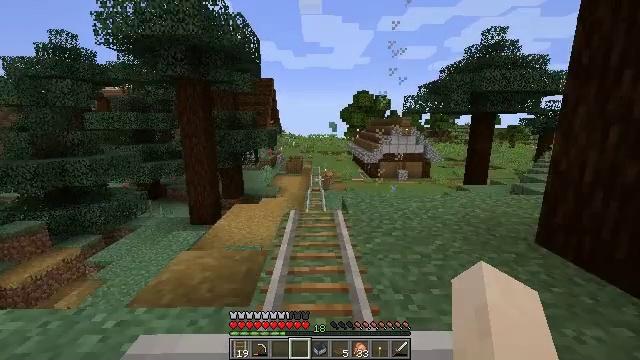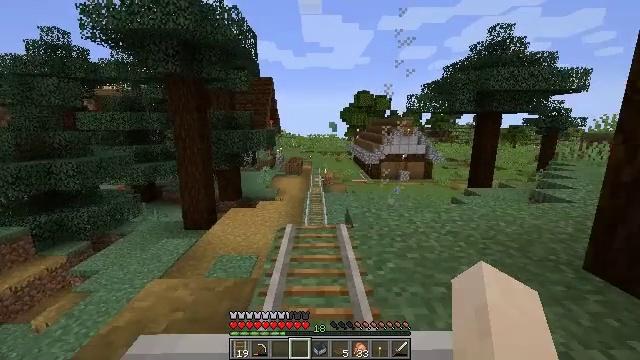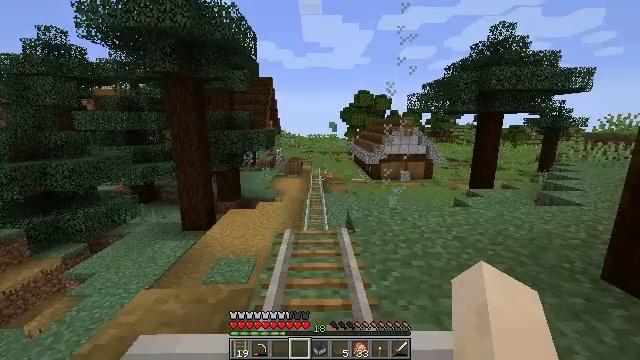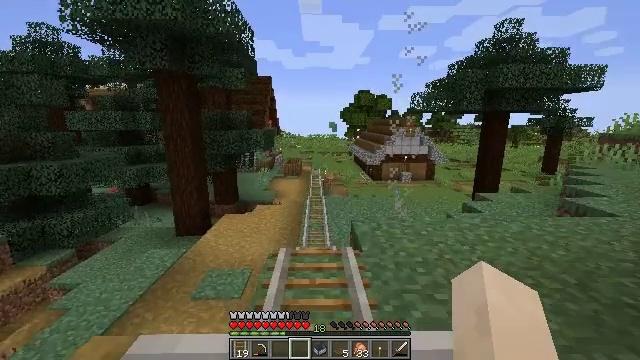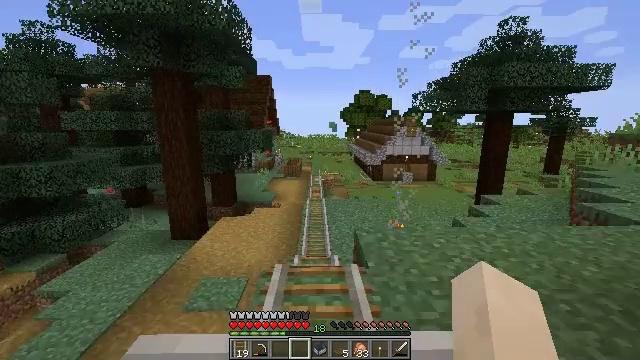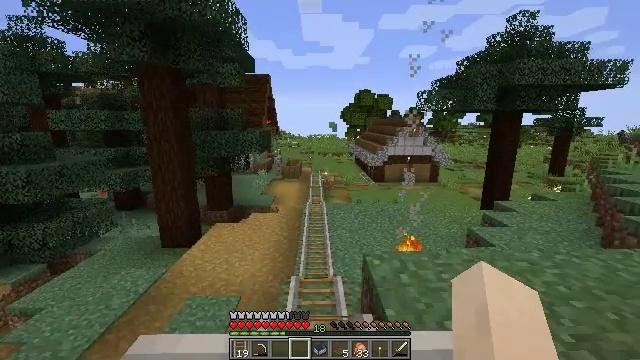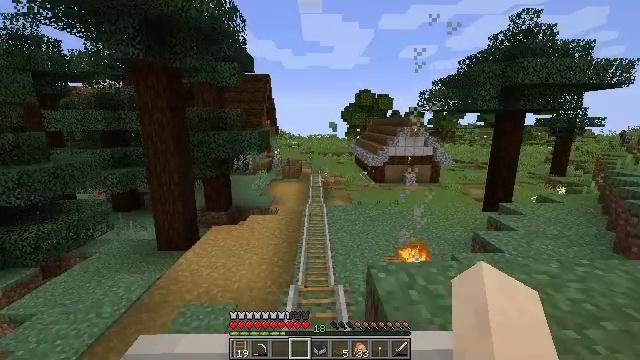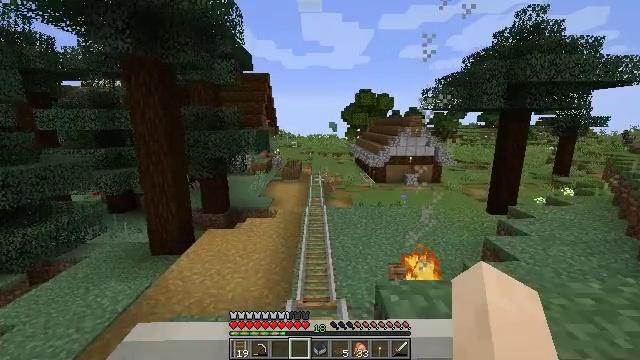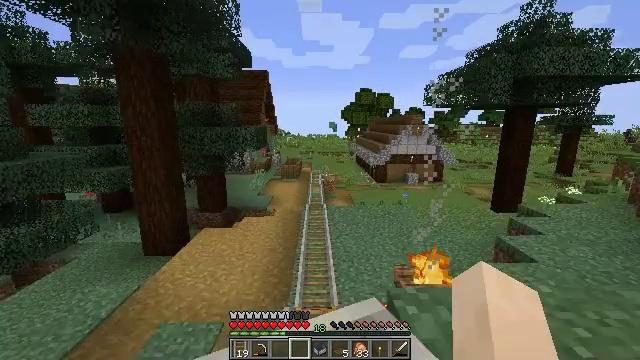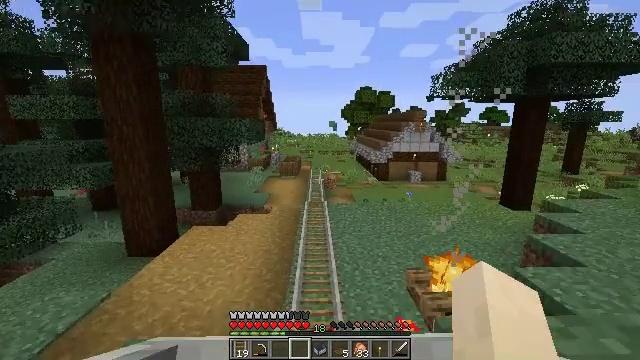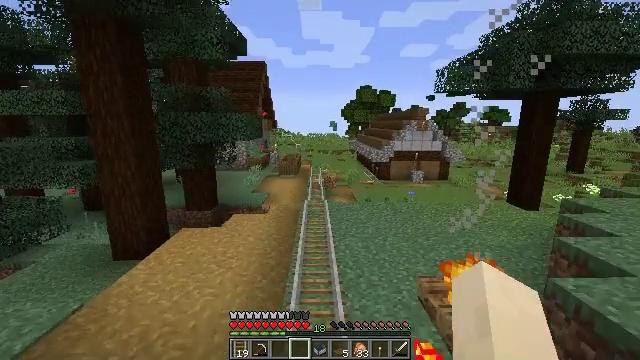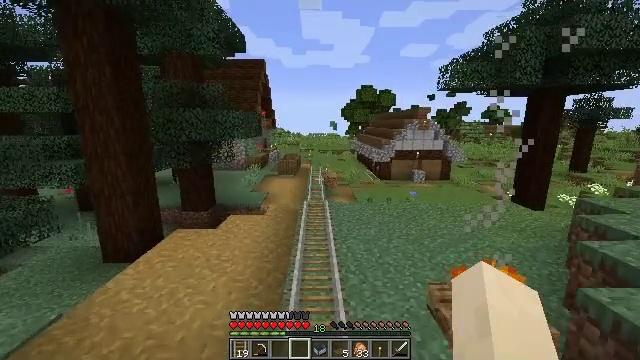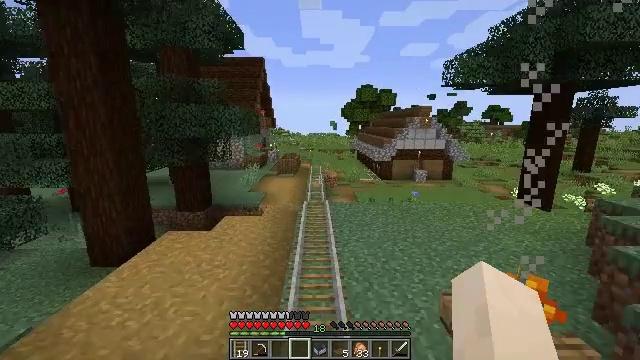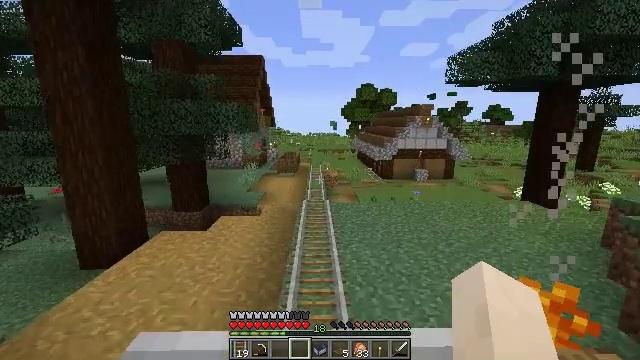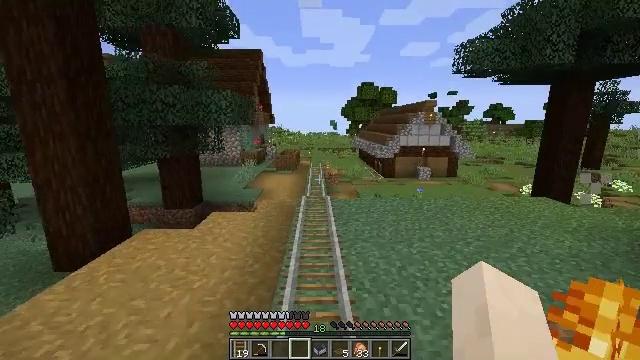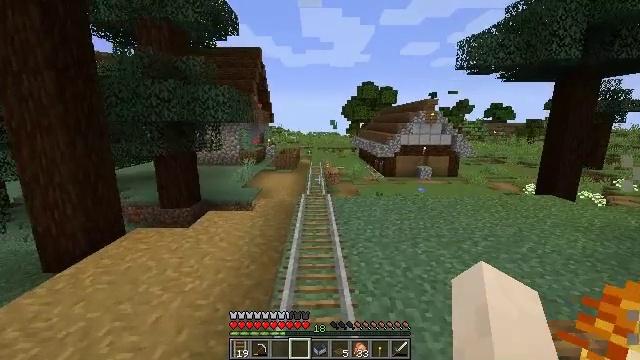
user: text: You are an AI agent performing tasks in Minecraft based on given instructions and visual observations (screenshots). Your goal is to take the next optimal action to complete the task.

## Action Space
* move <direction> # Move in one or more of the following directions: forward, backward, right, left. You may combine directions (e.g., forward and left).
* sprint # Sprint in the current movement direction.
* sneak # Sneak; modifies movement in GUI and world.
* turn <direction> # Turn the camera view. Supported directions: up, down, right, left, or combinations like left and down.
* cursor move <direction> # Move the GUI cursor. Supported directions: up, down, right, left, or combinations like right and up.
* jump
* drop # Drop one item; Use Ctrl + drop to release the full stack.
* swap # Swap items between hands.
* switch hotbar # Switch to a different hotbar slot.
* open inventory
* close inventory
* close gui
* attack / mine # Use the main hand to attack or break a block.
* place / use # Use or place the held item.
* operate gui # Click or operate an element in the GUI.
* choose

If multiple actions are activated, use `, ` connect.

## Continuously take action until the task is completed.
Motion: motion action
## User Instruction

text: Gather stripped spruce log from the tree.
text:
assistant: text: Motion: no_op
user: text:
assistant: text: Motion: no_op
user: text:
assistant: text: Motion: no_op
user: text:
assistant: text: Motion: no_op
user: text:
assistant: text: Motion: no_op
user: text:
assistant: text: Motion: no_op
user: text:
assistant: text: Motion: no_op
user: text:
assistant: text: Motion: no_op
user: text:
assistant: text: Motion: no_op
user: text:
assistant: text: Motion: no_op
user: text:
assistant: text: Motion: no_op
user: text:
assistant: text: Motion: no_op
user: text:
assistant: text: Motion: no_op
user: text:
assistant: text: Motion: no_op
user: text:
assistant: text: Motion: no_op
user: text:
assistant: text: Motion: no_op
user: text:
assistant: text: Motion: no_op
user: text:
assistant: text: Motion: no_op
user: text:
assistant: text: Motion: no_op
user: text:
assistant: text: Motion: no_op
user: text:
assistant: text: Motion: no_op
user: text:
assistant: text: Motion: no_op
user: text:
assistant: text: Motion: no_op
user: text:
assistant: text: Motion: no_op
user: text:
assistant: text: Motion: no_op
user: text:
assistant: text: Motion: no_op
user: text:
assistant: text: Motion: no_op
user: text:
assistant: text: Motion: no_op
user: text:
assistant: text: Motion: no_op
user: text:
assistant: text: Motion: no_op